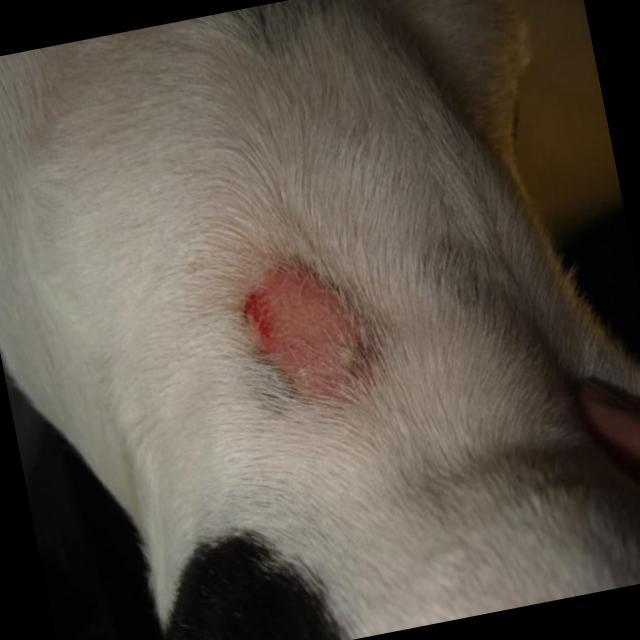
Canine ringworm (Dermatophytosis) — fungal infection caused by Microsporum or Trichophyton. Presents with circular alopecia, scaling, crusting, and broken hairs.